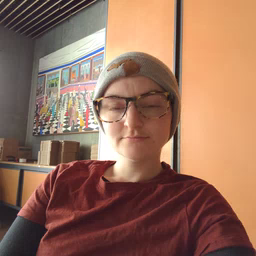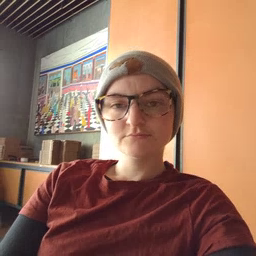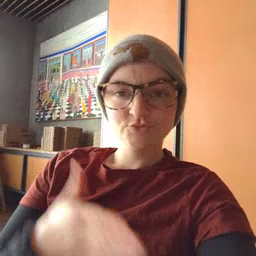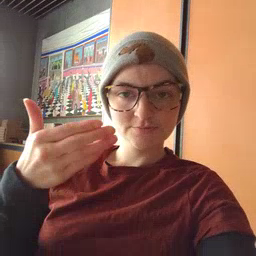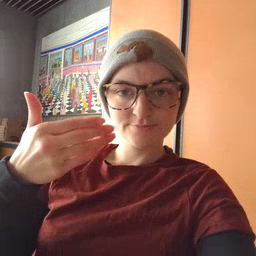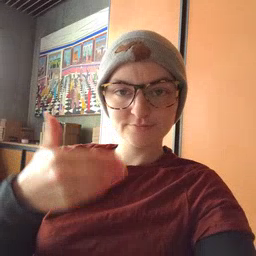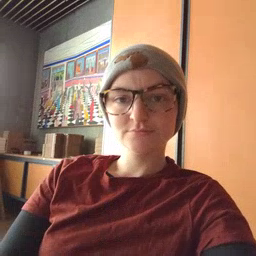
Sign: flag